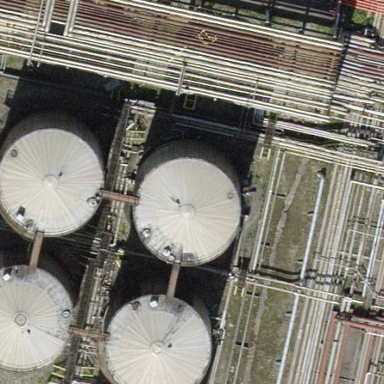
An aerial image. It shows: Industrial building with storage tank.